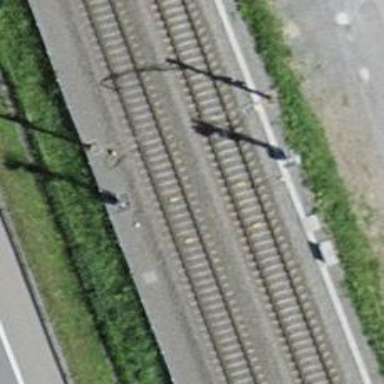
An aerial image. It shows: Railway signal.